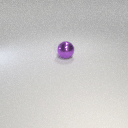
large purple metal sphere